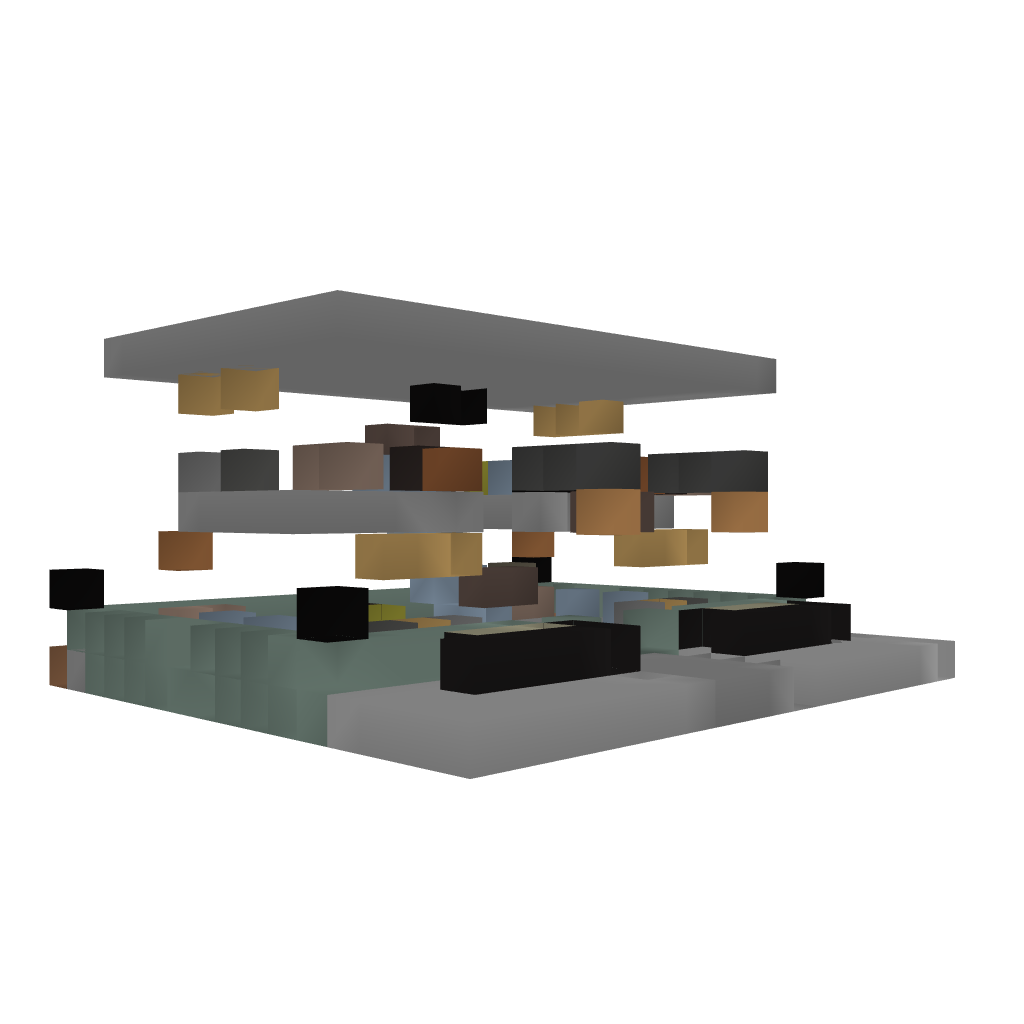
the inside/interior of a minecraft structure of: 4-unit Apartment Building (CF)